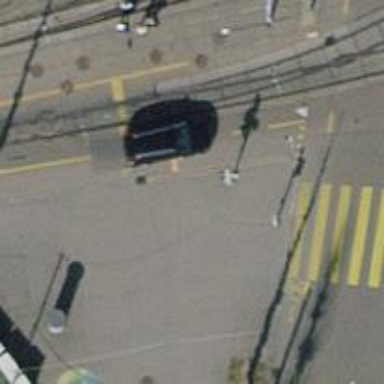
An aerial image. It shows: Kerb barrier.